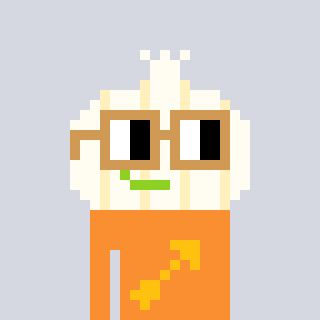
a pixel art character with square brown glasses, a garlic-shaped head and a orange-colored body on a cool background